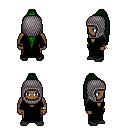
a pixel art fantasy rpg character, male body template, human, dark skin, black robe, robe skirt, green extra-long topknot hairstyle, chain hood, bracelets, black shoes, four views (front, back, left, right), 2x2 character sprite sheet, small pixel art, hard edges, no anti-aliasing